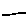
Label: line